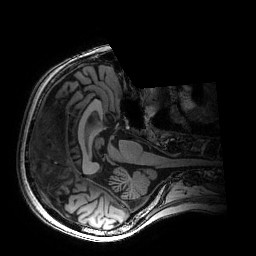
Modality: T1w
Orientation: axial
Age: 71
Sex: female
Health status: healthy
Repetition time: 2.53 s
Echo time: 0.0034 s